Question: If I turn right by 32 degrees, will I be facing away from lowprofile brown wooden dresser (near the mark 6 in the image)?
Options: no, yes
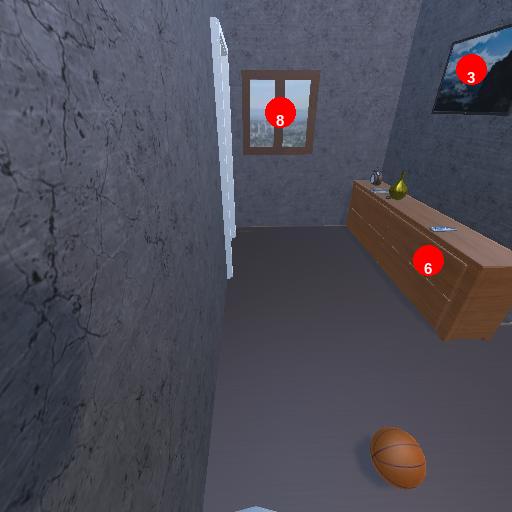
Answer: no